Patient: sex F, age 70
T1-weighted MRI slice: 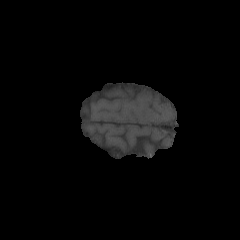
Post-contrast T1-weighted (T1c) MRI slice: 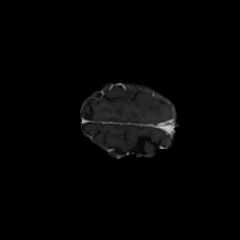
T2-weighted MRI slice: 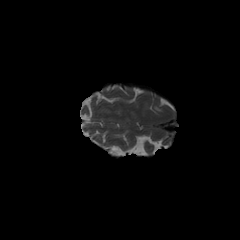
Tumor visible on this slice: yes
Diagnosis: Glioblastoma, IDH-wildtype
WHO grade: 4